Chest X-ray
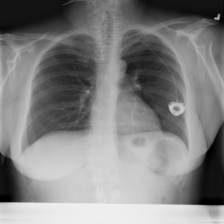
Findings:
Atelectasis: negative
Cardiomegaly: negative
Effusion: negative
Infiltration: negative
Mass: negative
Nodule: negative
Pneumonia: negative
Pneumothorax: negative
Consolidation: negative
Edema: negative
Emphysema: negative
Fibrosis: negative
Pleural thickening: negative
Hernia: negative